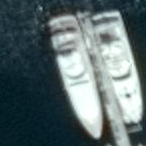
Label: civil